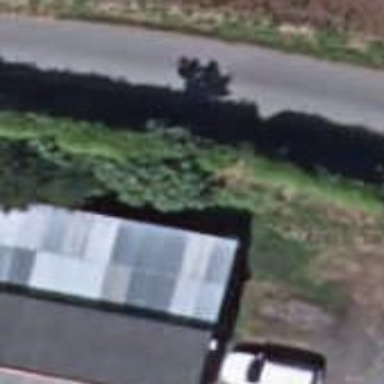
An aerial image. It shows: Garage building.